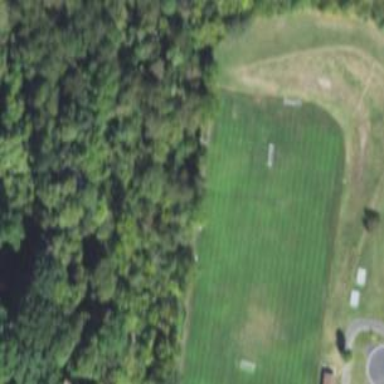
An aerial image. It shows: Soccer pitch designated for leisure and sports activities.